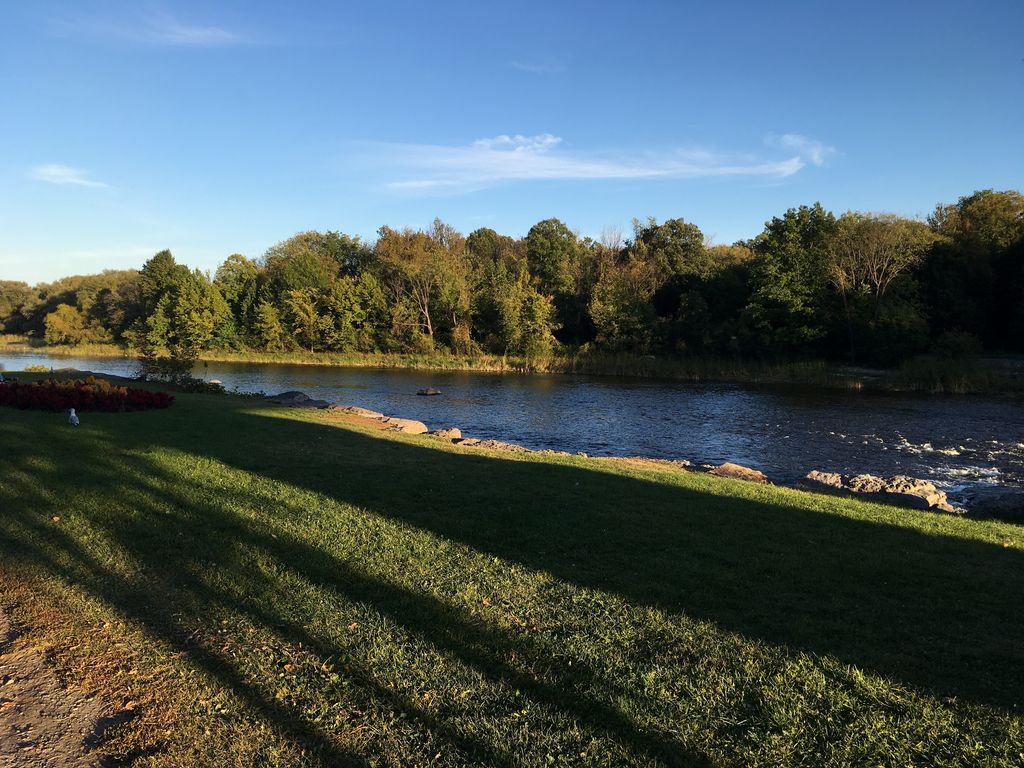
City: ottawa-gatineau